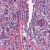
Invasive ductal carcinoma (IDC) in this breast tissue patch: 1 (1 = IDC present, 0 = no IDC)